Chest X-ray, PA view. Patient: 26 years old, sex M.
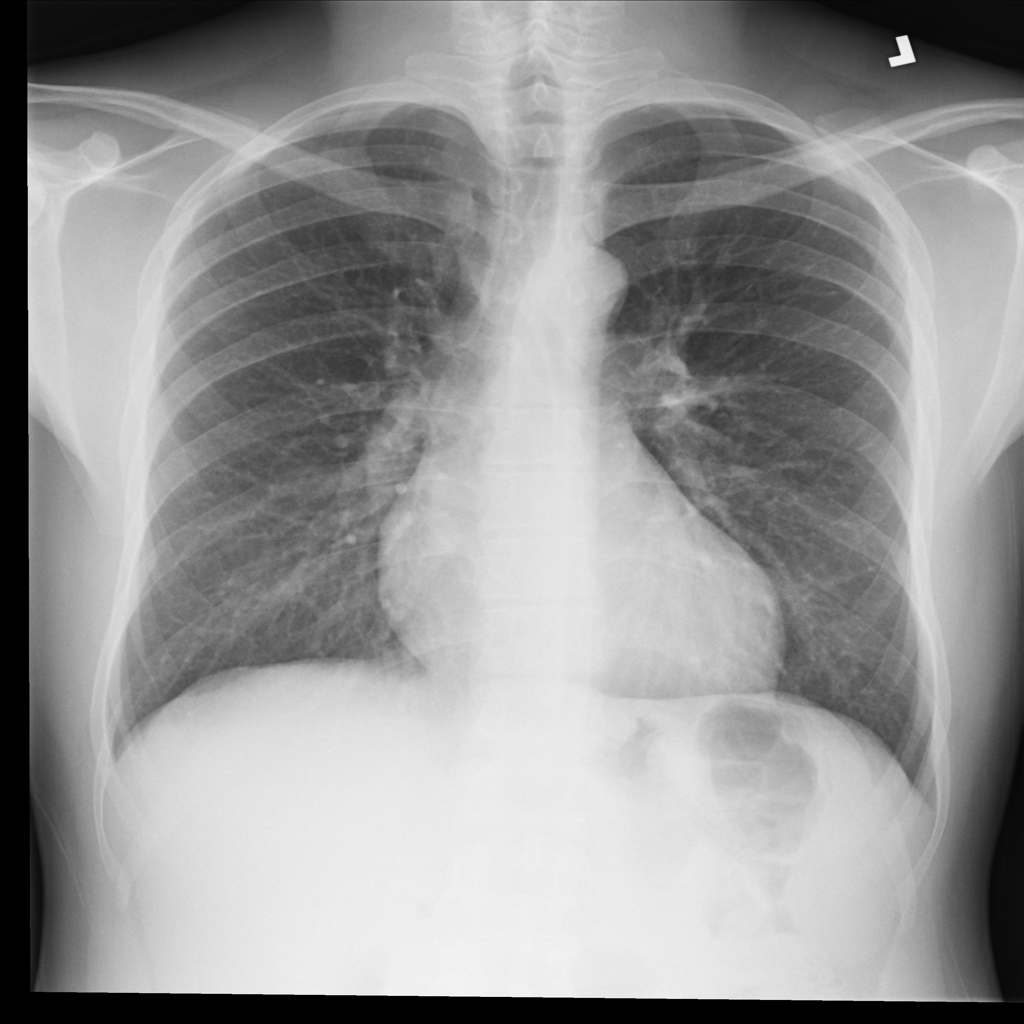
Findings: No Finding